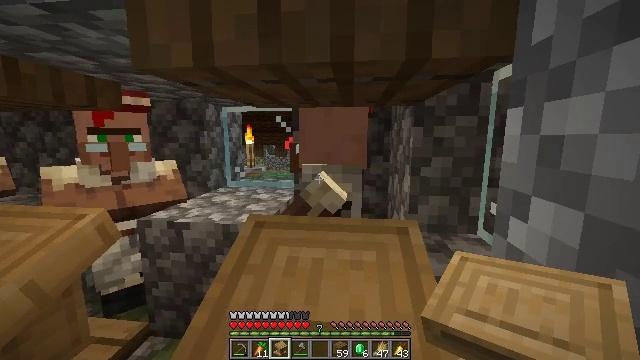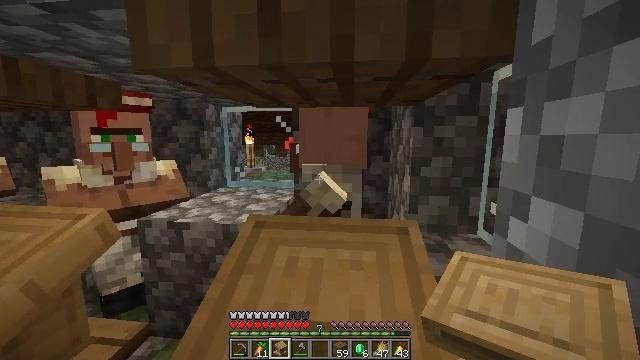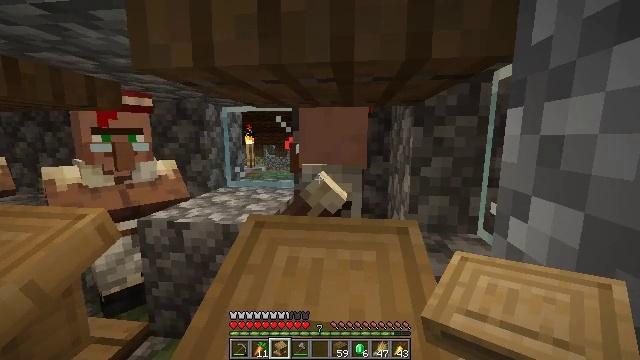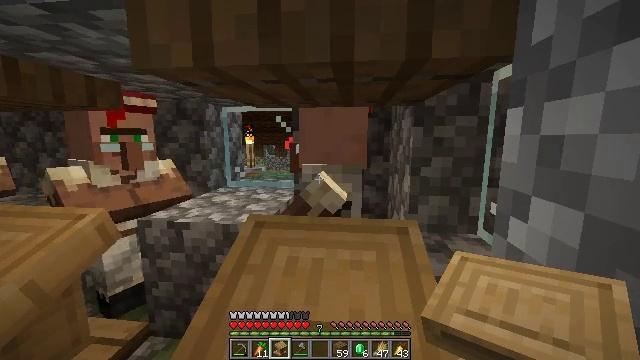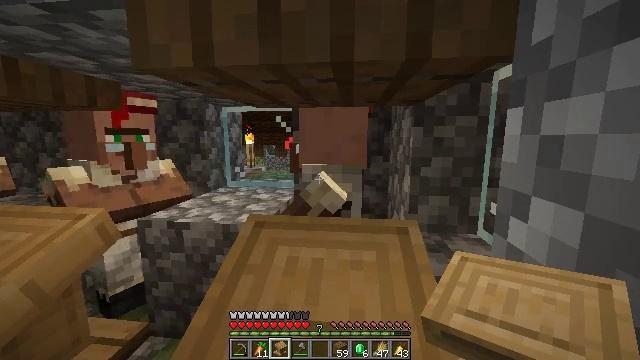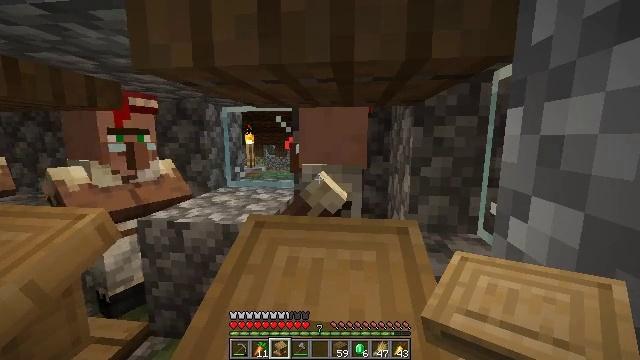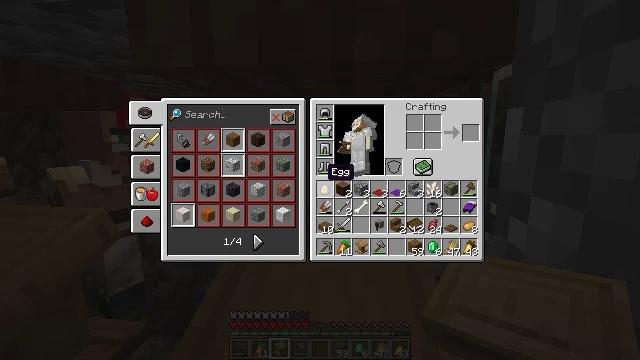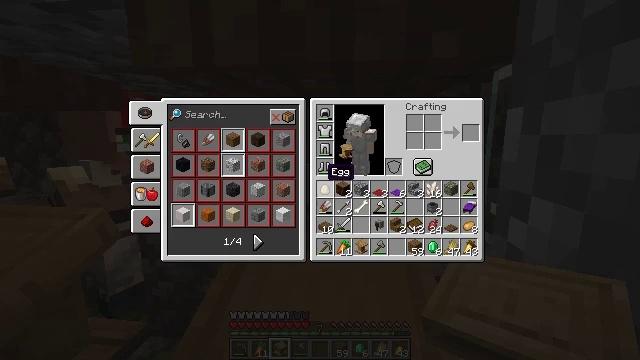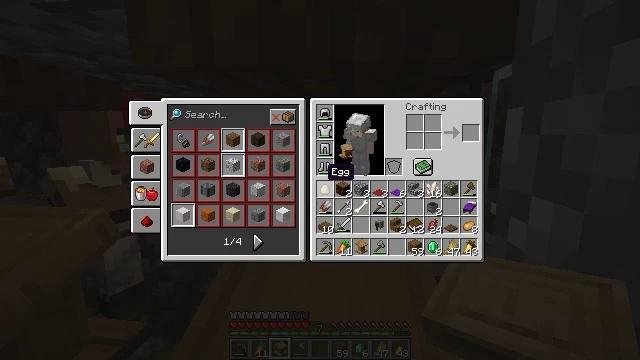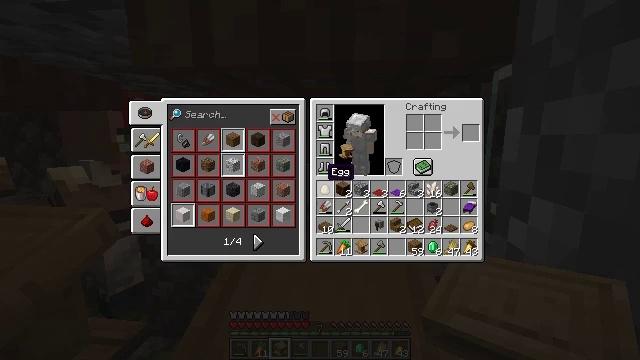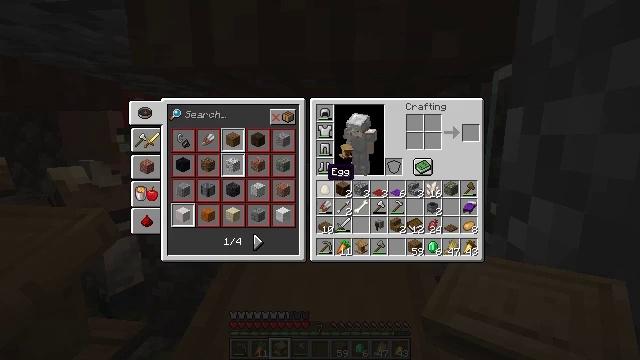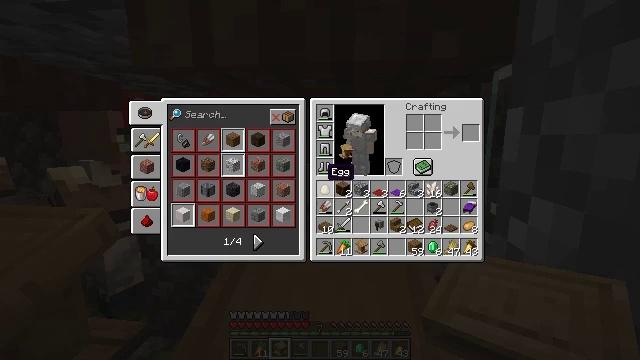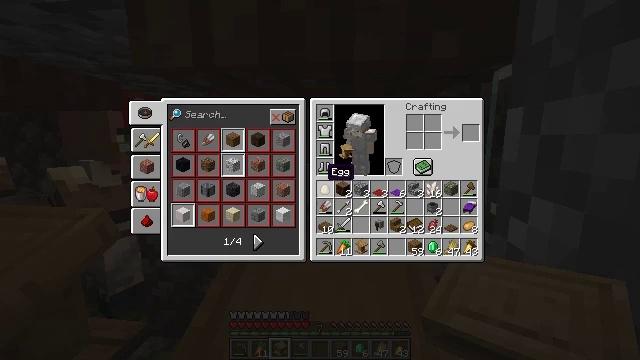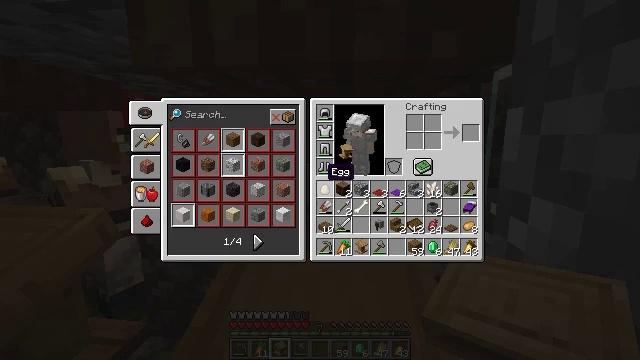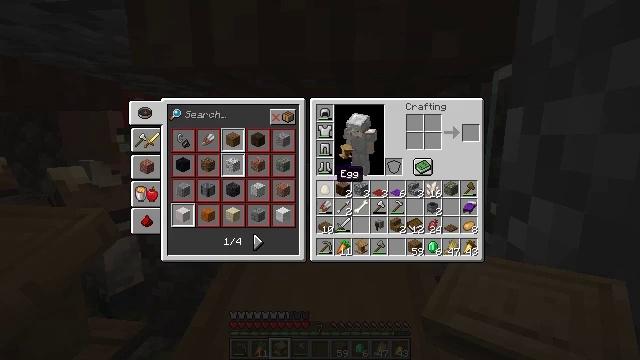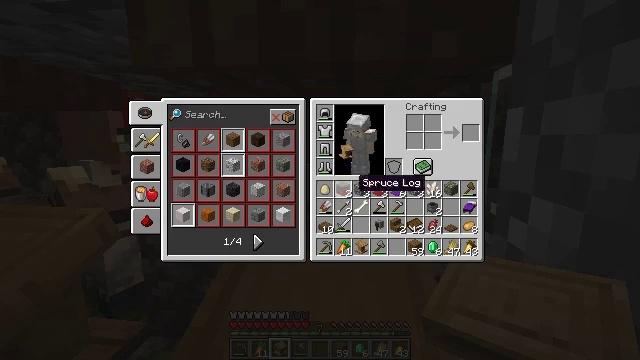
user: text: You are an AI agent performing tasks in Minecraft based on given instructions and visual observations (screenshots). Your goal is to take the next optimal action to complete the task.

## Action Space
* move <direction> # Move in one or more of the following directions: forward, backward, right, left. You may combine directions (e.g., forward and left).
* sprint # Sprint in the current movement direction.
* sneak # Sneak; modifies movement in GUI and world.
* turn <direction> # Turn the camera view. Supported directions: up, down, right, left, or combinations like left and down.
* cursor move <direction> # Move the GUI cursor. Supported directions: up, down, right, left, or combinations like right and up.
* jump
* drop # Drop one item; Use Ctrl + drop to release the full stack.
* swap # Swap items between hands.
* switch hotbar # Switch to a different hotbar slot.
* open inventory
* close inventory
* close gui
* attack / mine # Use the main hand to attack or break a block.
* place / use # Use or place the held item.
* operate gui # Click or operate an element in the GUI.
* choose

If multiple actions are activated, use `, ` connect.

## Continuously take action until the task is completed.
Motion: motion action
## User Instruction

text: Mine the lectern.
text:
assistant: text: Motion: no_op
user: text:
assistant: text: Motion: no_op
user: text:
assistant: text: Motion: no_op
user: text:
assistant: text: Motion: no_op
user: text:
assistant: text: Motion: no_op
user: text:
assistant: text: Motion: open inventory
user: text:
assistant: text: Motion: open inventory
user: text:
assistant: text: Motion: open inventory
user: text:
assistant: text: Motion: no_op
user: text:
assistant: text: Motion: no_op
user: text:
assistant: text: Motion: no_op
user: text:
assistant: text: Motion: no_op
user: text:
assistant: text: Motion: no_op
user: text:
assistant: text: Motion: turn right
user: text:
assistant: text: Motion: turn right and down
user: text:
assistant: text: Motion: turn right and down
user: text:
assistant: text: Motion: no_op
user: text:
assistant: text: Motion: turn down
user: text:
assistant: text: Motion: turn down
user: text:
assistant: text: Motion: no_op
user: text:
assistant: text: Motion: no_op
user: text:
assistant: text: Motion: no_op
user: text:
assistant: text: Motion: no_op
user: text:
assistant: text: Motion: no_op
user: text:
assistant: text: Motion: no_op
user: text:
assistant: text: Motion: no_op
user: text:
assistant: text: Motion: no_op
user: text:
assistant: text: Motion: no_op
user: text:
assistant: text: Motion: no_op
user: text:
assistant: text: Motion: no_op